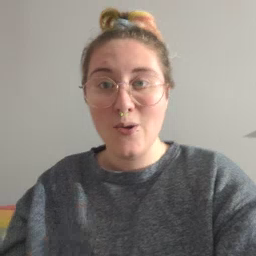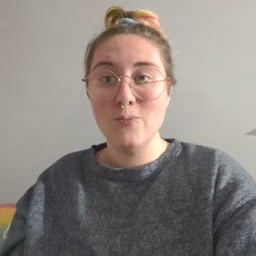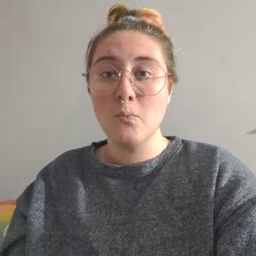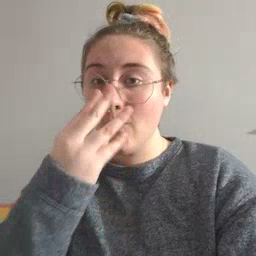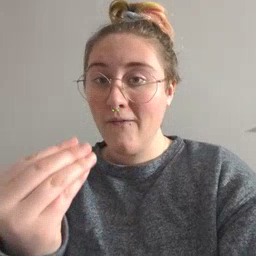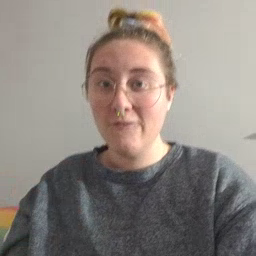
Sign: wolf